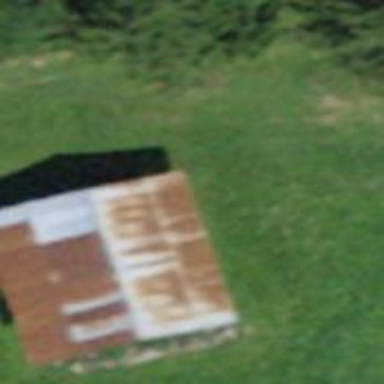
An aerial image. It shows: Rural barn.